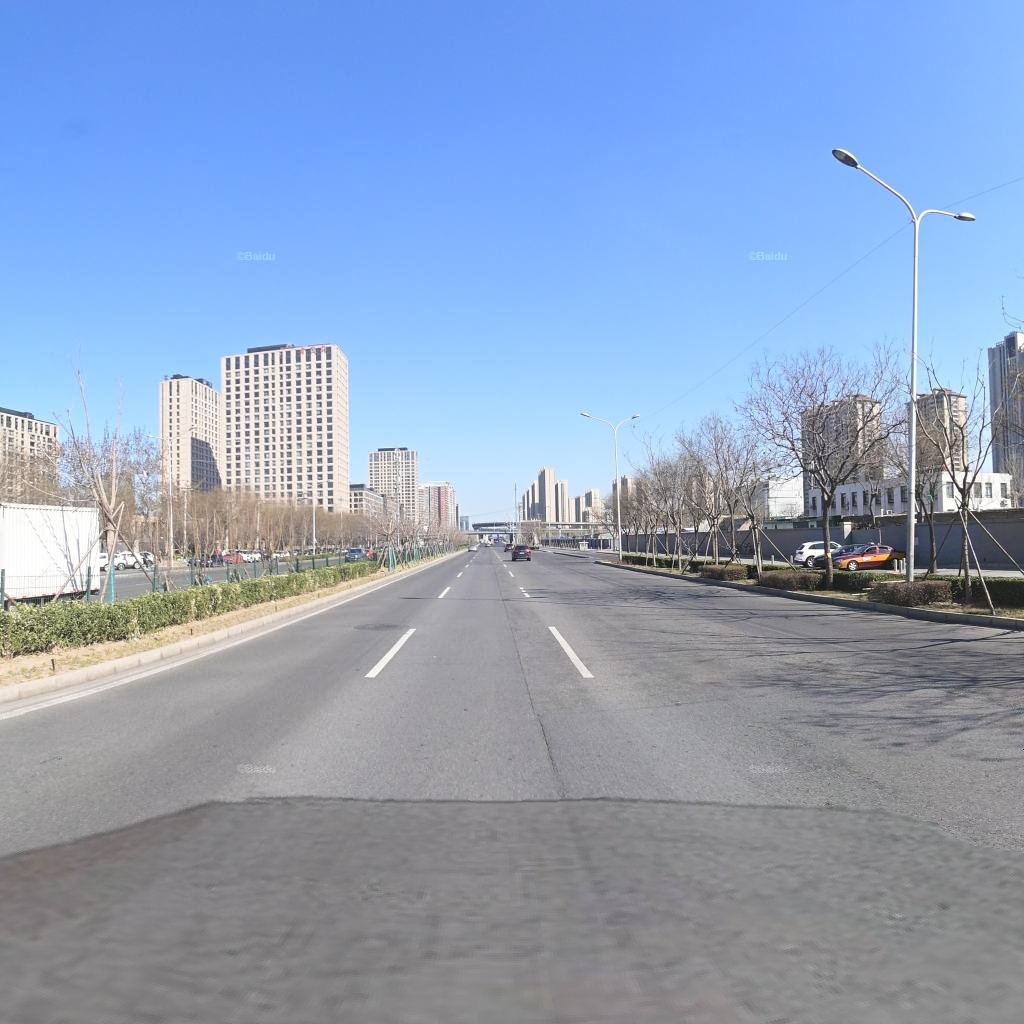
Region: Chaoyang
Road damage annotations: transverse crack, longitudinal crack, manhole cover